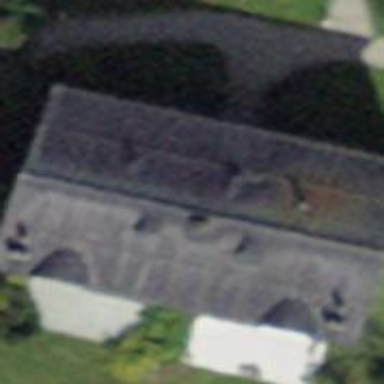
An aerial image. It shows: Terrace building.